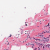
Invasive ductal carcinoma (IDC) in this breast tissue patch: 1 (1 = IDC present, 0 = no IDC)